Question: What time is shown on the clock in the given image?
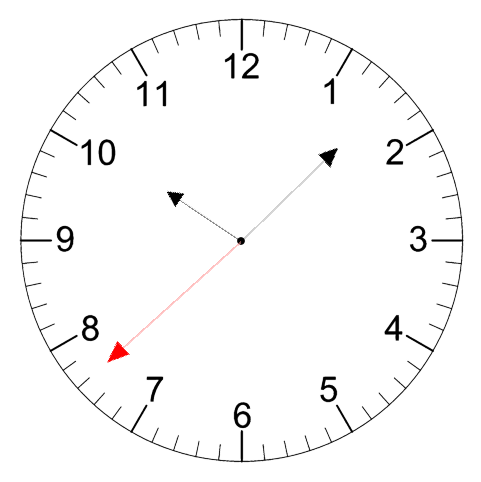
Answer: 10:07:38